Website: home-depot
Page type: account-selection
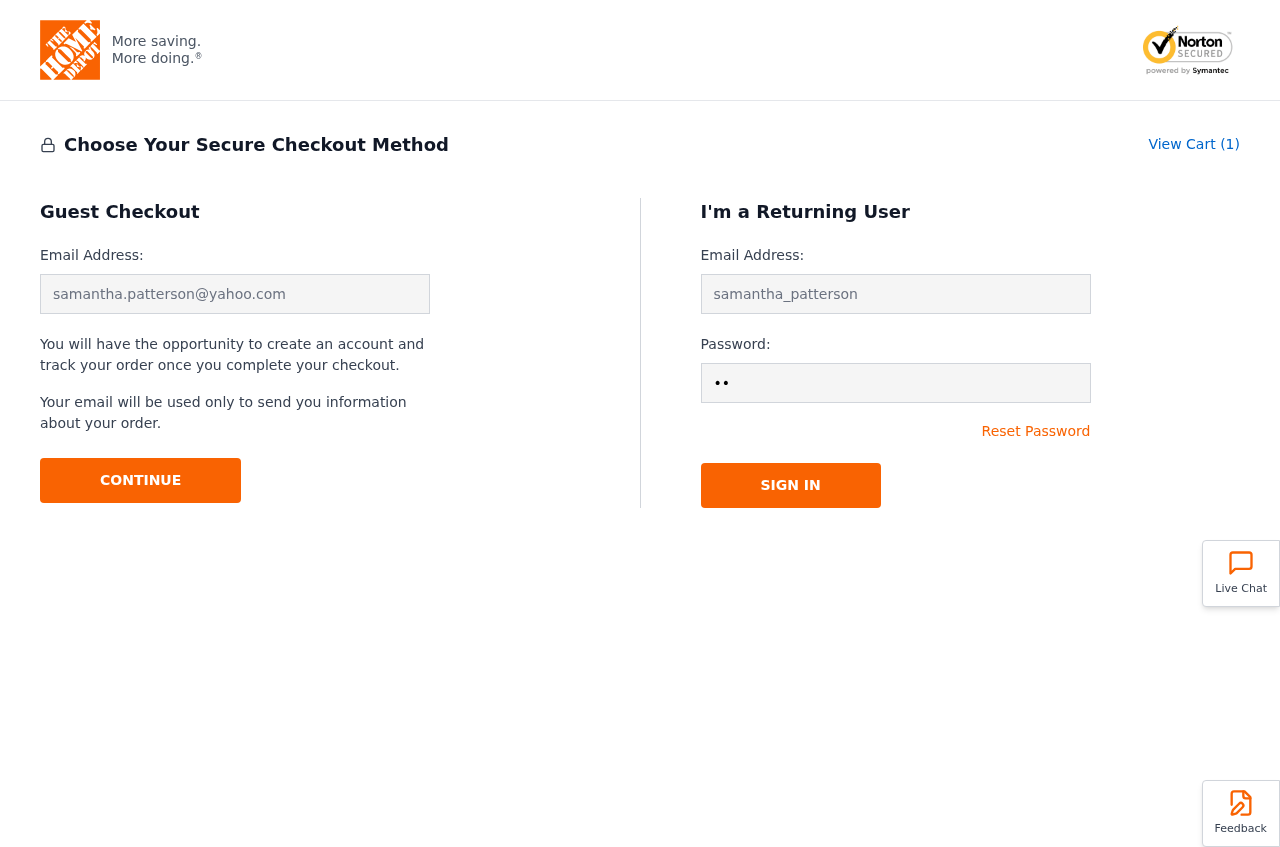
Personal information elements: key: PII_EMAIL
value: samantha.patterson@yahoo.com
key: PII_LOGIN_USERNAME
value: samantha_patterson
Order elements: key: ORDER_NUM_ITEMS
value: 1